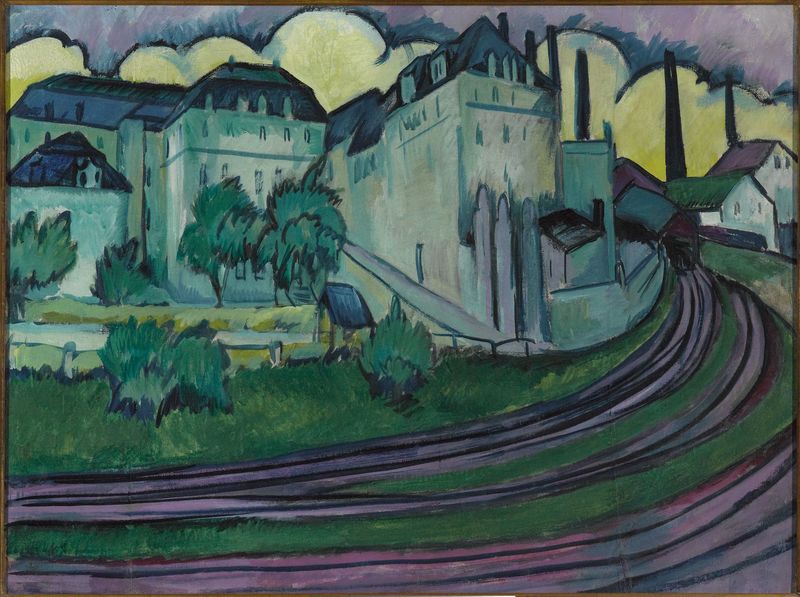
Titel: Bahnhofseinfahrt, Bahnhof Löbtau
Künstler: Ernst Kirchner
Standort: Wien
Institution: Albertina, Wien
Schlagwörter: baum, blau, gemälde, himmel, wolken, bäume, gelb, grün, impressionismus, kirchner, landschaft, stadt, abend, fenster, licht, nacht, strasse, dach, gebäude, gras, haus, schloss, weg, wiese, zaun, expressionismus, malerei, bild, häuser, hügel, büsche, gebüsch, kamin, kamine, schornstein, garten, fassade, perspektive, schule, spuren, abstrakt, dächer, mauer, schornsteine, lila, violett, fabrik, industrie, hoch, impression, burg, kloster, gauben, sttraße, friedhof, eisenbahn, gleise, schienen, fabriken, zedern, kalte farben, solken, +fassade